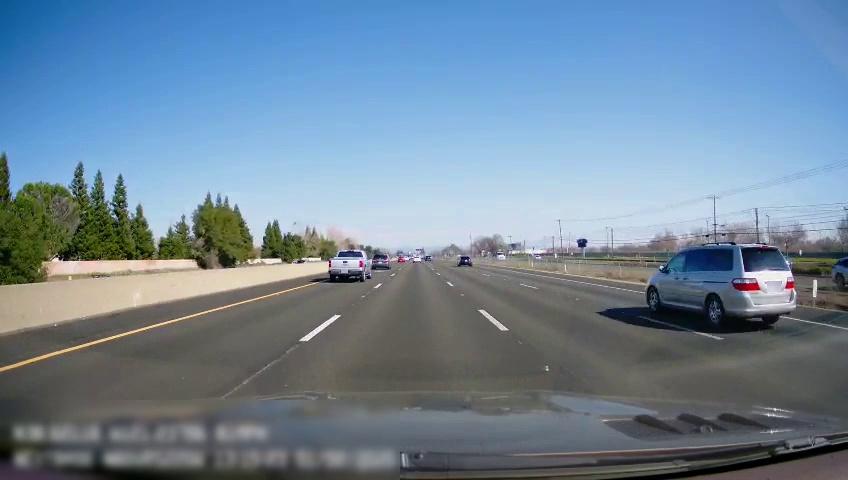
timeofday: Day
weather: Sunny
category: Drivable Space
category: Vehicles | SUV
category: Vehicles | Truck
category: Vehicles | SUV
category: Vehicles | Car
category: Lanes | Current Lane
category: Lanes | Current Lane
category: Lanes | Current Lane
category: Lanes | Alternate Lane
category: Lanes | Alternate Lane
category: Lanes | Alternate Lane